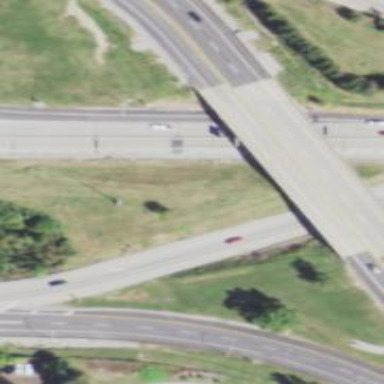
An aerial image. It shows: Man-made bridge.